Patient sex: M
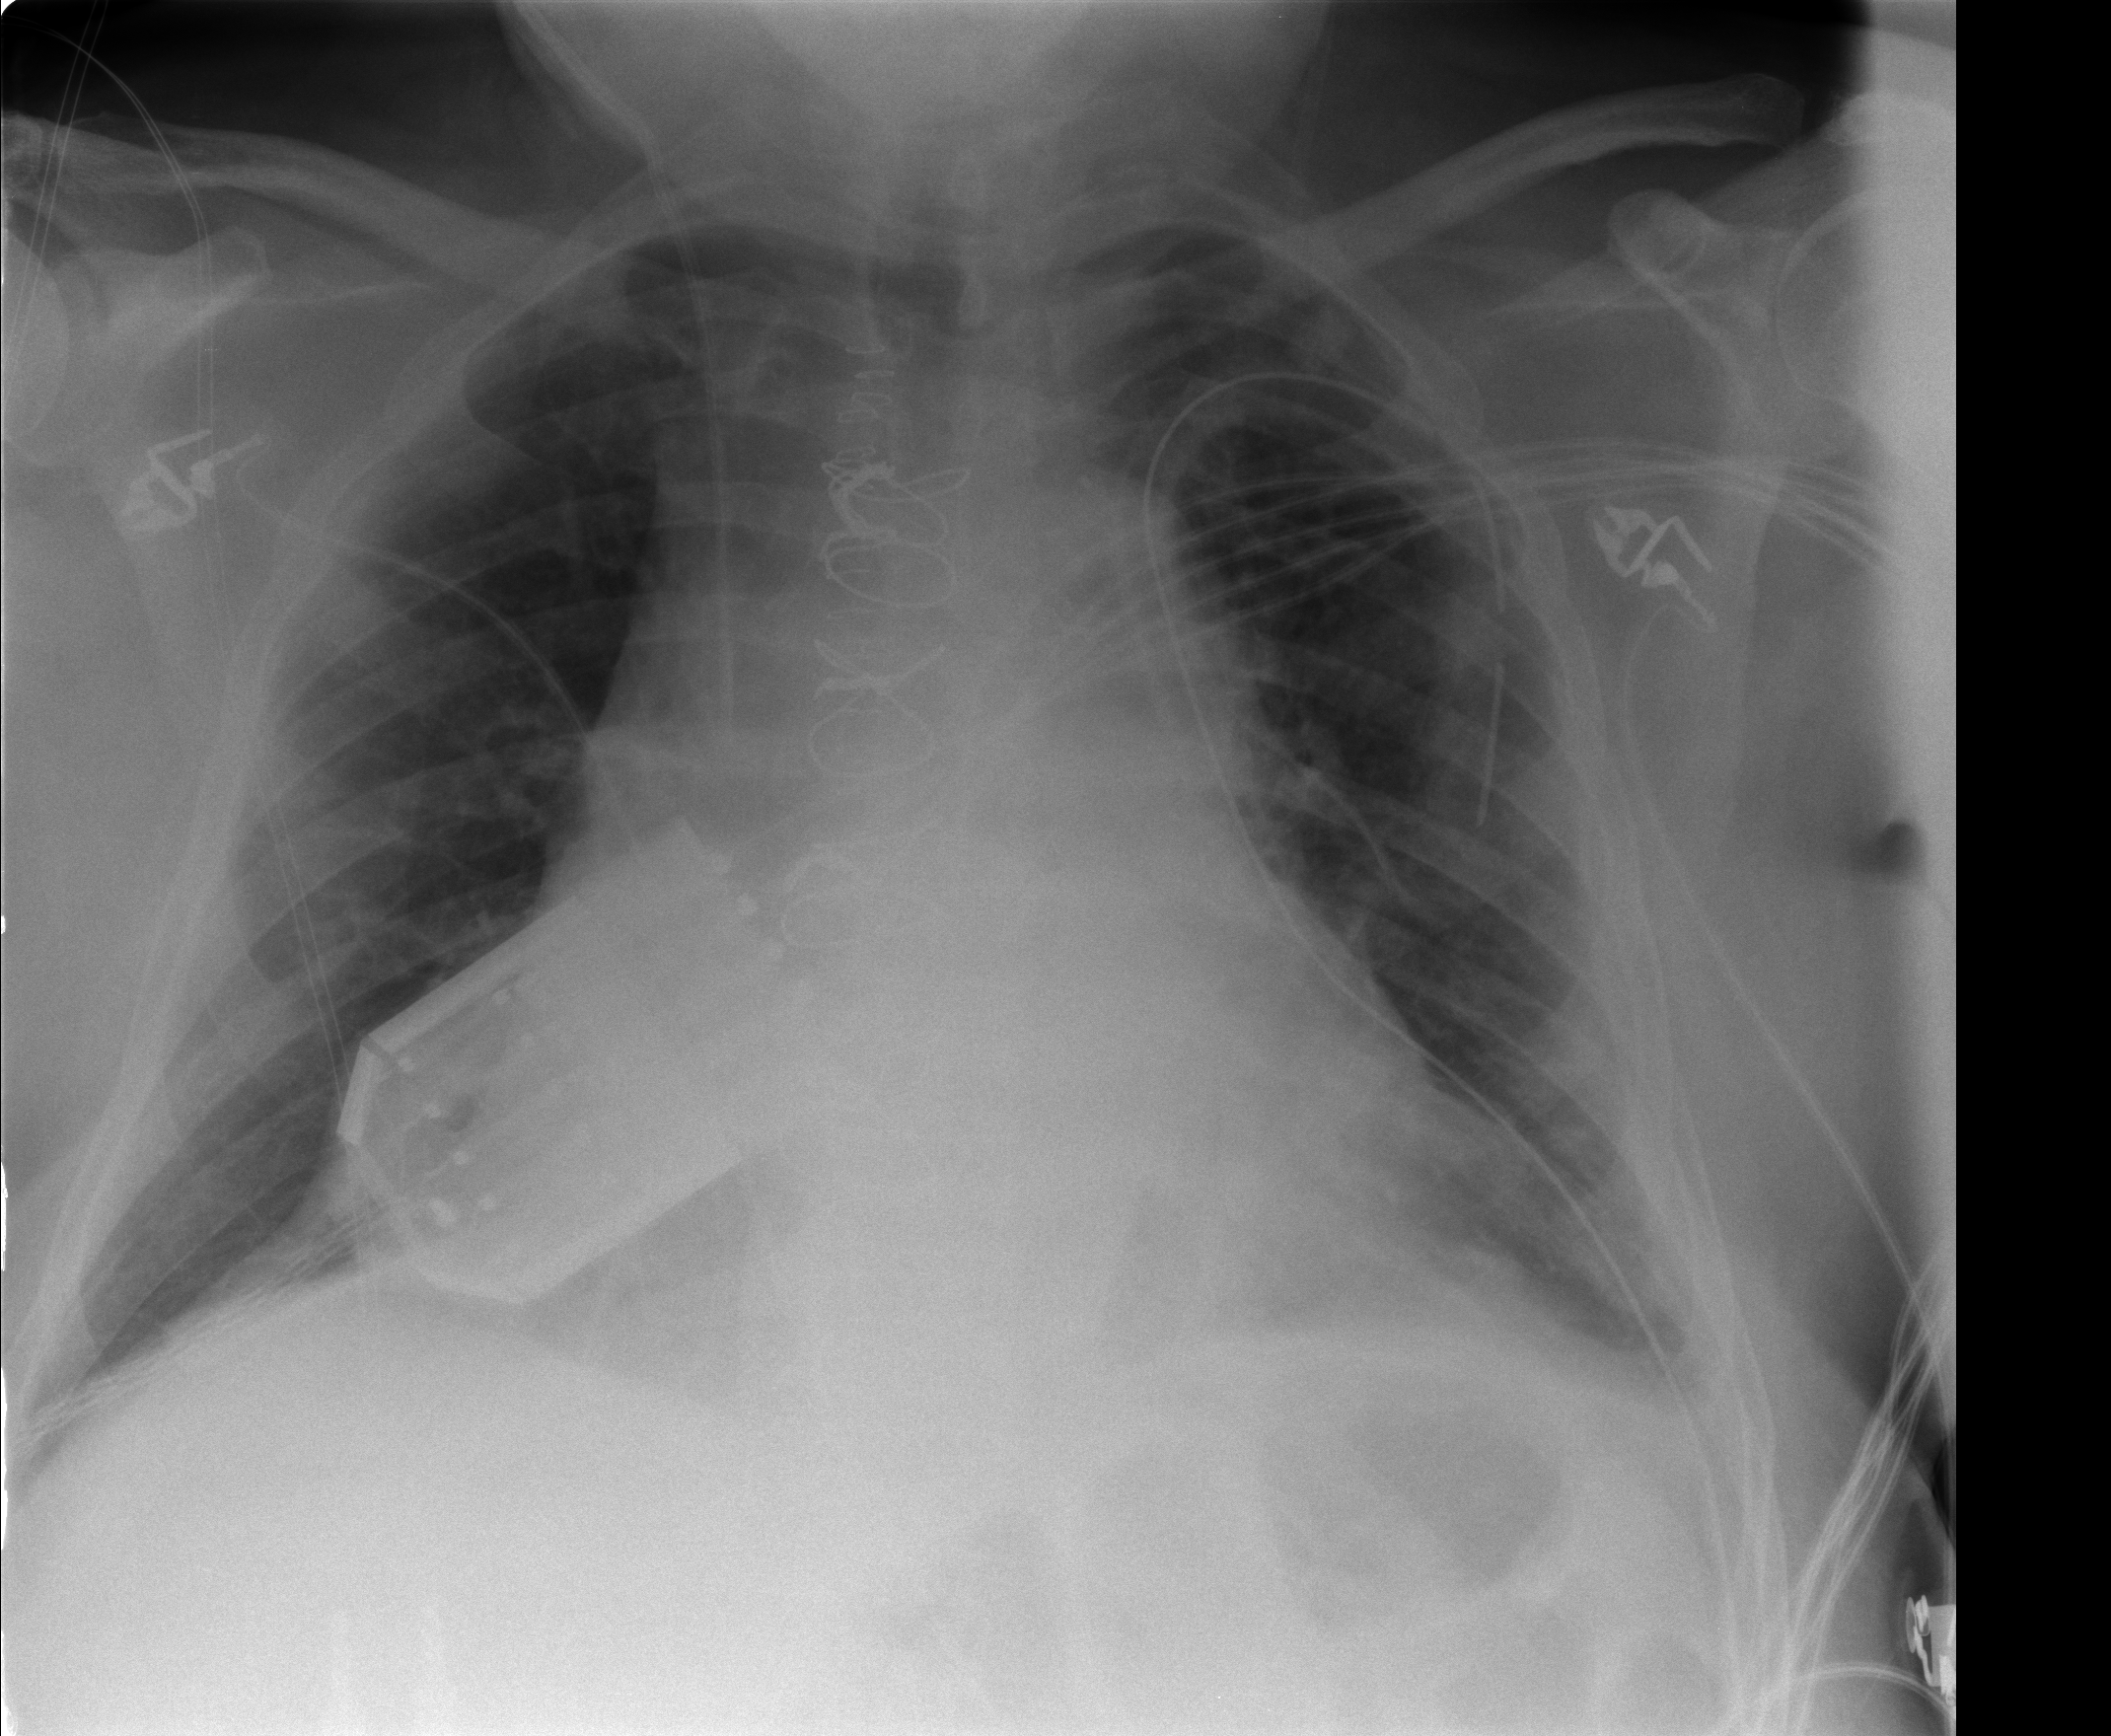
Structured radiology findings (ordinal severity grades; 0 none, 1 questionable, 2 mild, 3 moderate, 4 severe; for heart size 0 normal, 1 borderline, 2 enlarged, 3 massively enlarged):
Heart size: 2
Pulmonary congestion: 2
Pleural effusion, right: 0
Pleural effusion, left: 2
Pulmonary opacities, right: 0
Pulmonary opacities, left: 0
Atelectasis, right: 0
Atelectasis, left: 2